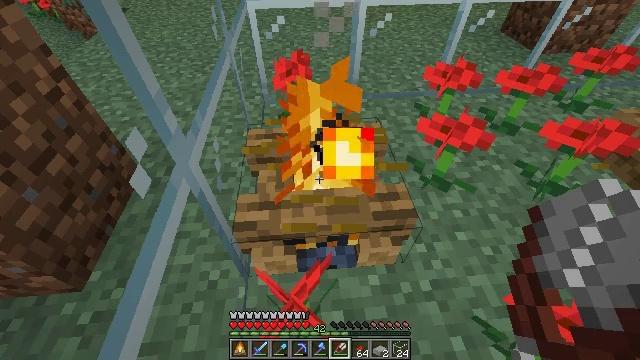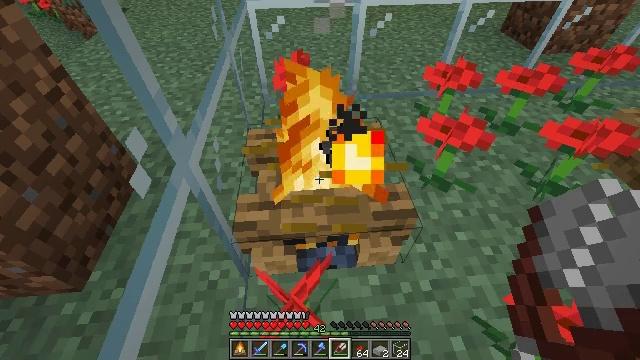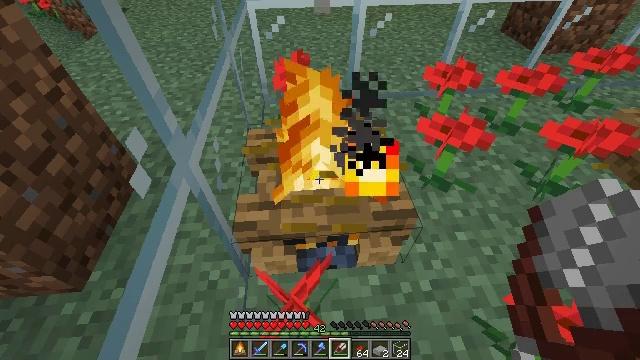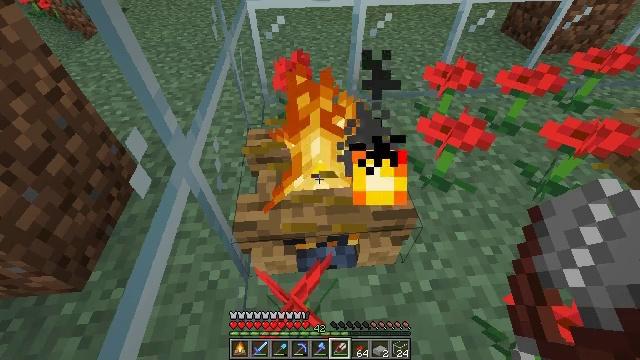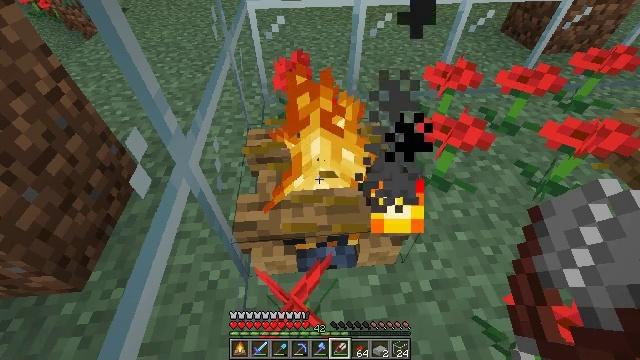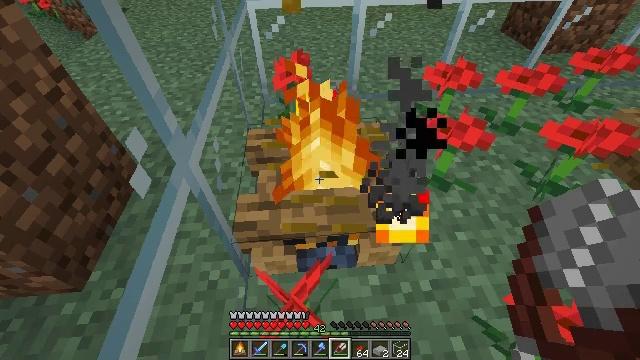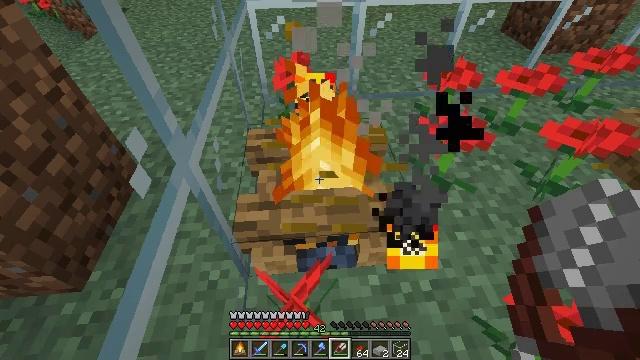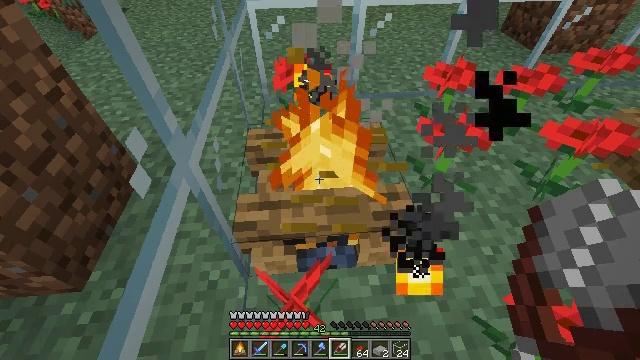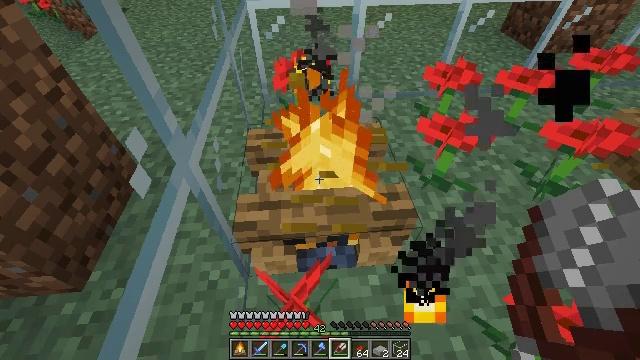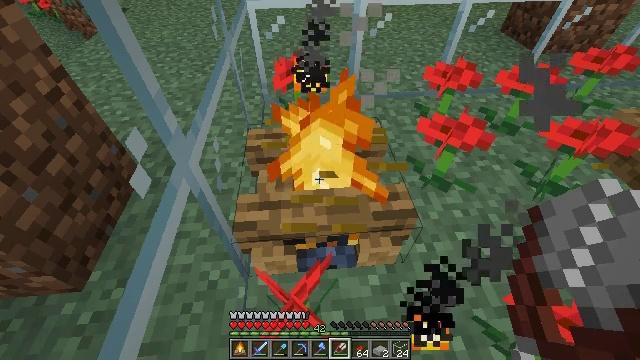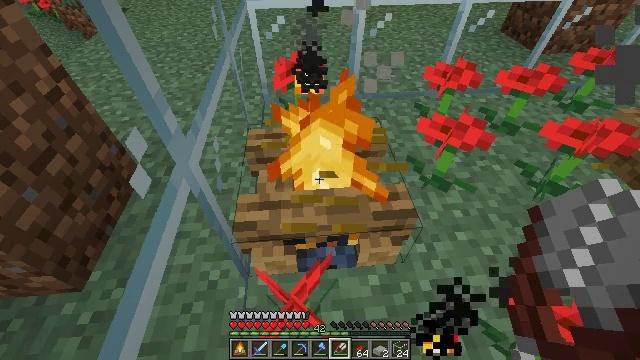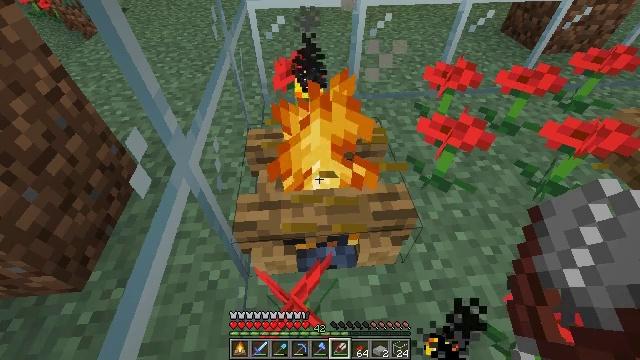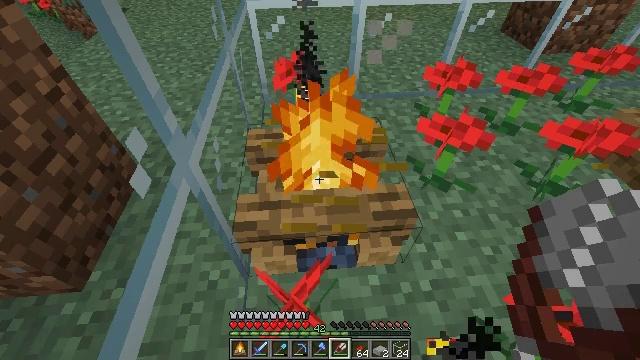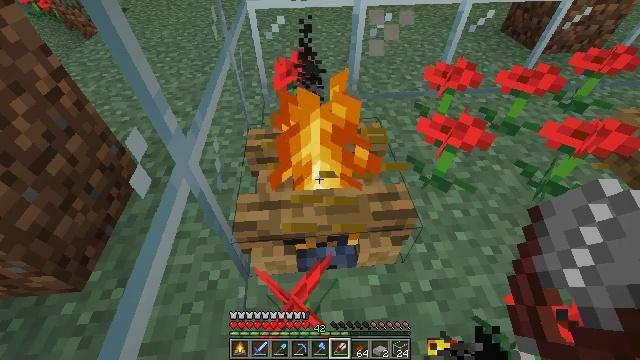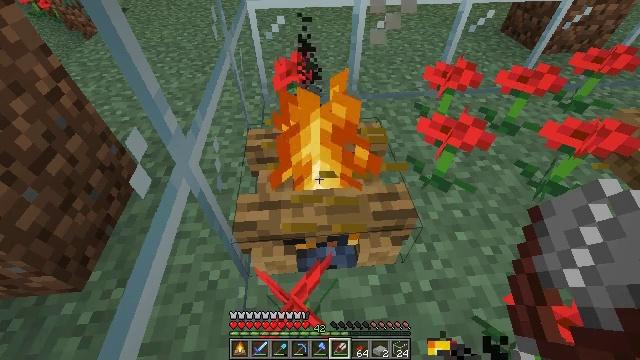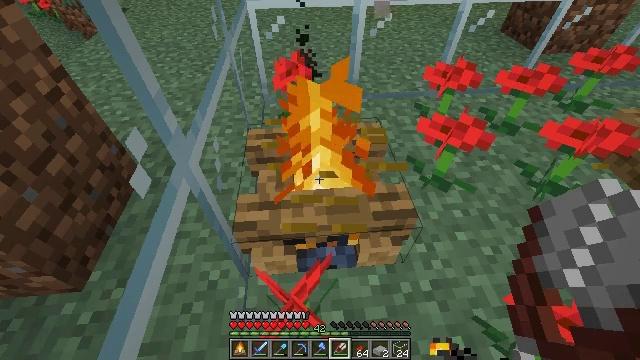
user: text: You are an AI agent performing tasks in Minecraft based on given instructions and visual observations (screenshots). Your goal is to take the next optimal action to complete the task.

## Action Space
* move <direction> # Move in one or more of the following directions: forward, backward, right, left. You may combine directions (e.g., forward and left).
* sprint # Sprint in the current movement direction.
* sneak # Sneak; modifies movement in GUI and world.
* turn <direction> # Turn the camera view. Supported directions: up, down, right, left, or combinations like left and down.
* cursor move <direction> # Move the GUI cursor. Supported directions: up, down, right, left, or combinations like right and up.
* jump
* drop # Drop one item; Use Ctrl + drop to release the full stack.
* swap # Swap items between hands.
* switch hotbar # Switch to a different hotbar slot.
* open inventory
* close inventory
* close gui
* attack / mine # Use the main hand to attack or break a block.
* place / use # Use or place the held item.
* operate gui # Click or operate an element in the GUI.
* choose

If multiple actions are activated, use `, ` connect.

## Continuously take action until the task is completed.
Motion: motion action
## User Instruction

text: Mine the campfire to collect it.
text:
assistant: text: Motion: no_op
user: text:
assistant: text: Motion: no_op
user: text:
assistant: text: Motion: no_op
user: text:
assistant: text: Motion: no_op
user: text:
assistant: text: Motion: no_op
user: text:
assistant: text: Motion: no_op
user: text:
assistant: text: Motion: no_op
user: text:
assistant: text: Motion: no_op
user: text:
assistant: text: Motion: no_op
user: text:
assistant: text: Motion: no_op
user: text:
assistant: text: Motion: no_op
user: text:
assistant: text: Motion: no_op
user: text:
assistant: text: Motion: no_op
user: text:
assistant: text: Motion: no_op
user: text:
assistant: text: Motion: no_op
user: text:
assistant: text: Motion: no_op
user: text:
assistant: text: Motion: no_op
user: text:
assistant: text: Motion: no_op
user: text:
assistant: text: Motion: no_op
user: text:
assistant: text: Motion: no_op
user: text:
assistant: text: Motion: no_op
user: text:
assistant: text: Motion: no_op
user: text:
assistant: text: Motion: no_op
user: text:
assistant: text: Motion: turn right
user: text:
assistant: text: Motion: turn right
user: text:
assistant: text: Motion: no_op
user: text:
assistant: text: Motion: no_op
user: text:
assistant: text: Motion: no_op
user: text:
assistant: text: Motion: no_op
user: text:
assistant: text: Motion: no_op